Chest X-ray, PA view. Patient: 42 years old, sex M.
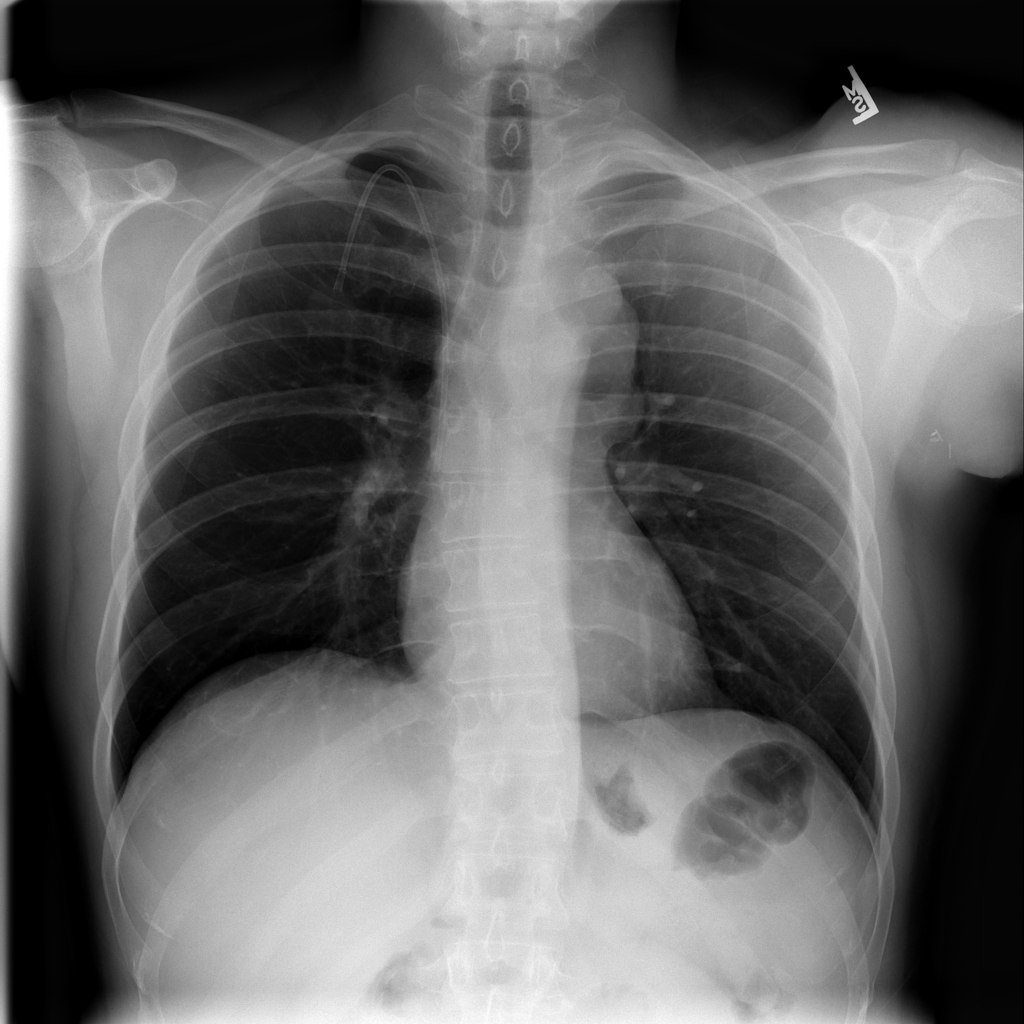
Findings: Mass